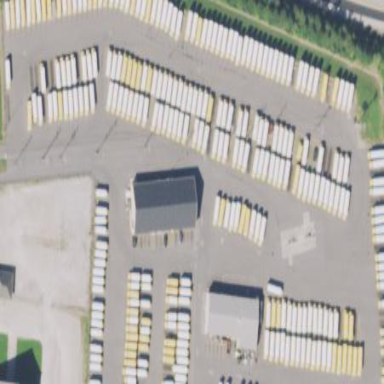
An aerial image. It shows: Industrial area designated as bus depot.